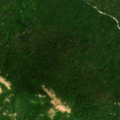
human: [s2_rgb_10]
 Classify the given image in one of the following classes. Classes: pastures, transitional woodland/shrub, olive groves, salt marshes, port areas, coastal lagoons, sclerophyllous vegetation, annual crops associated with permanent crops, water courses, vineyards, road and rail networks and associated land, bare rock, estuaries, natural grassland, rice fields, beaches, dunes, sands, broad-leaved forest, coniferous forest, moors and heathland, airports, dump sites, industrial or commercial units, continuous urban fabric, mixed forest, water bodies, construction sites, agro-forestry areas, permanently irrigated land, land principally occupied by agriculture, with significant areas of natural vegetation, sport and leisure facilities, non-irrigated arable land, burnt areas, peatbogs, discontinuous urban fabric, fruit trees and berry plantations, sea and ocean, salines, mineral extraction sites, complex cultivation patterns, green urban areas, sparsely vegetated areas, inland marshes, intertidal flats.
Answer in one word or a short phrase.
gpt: broad-leaved forest